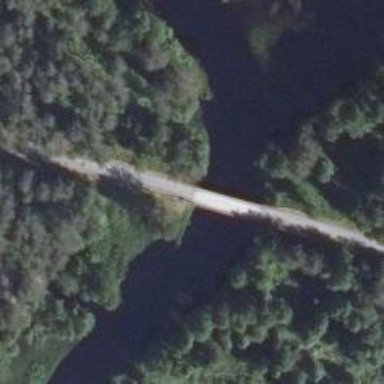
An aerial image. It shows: Residential road with bridge.